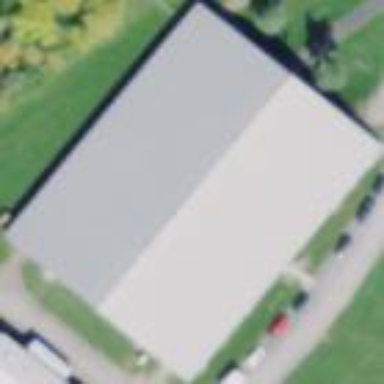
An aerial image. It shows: Stable building.